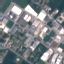
Land use / land cover class: Industrial